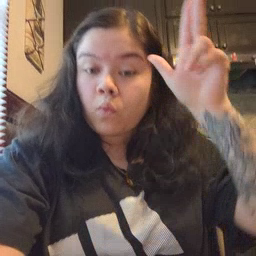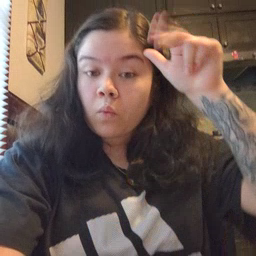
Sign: horse